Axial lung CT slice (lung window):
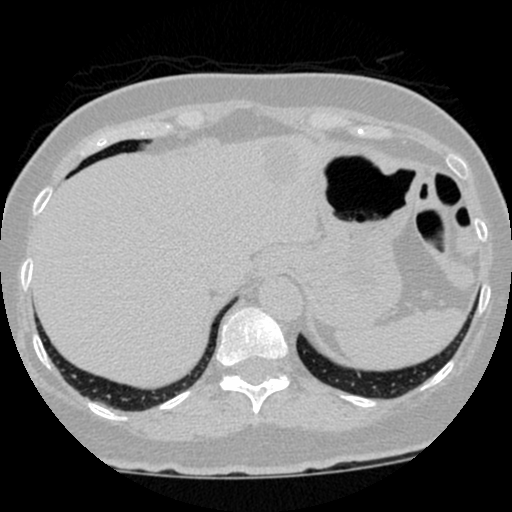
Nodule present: no